Field crop: maize
Growth stage: 2
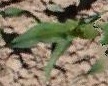
Species: maize